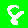
Digit: 8